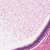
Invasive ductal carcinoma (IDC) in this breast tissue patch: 0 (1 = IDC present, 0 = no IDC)